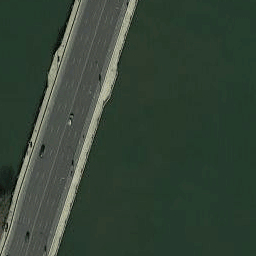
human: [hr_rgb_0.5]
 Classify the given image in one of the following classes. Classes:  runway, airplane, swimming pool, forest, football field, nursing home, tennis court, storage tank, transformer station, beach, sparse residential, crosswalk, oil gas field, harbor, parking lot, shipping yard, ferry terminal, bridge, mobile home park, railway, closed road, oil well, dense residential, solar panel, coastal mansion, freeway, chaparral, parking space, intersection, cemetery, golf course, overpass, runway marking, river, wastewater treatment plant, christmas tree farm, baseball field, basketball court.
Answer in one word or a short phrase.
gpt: bridge